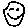
Label: smiley face